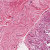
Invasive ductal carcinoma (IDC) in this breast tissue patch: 0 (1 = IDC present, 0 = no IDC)